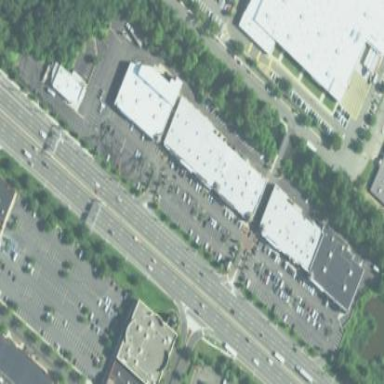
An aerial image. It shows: Retail area.